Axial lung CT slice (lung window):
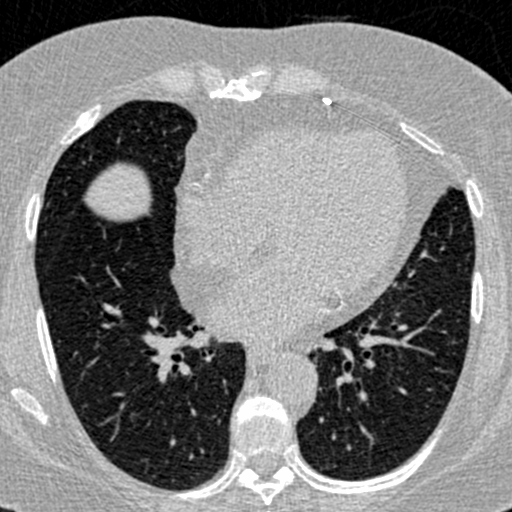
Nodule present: no